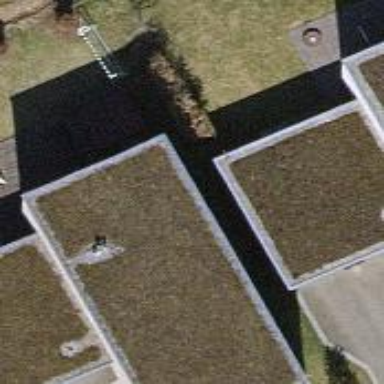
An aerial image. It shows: Hedge barrier.